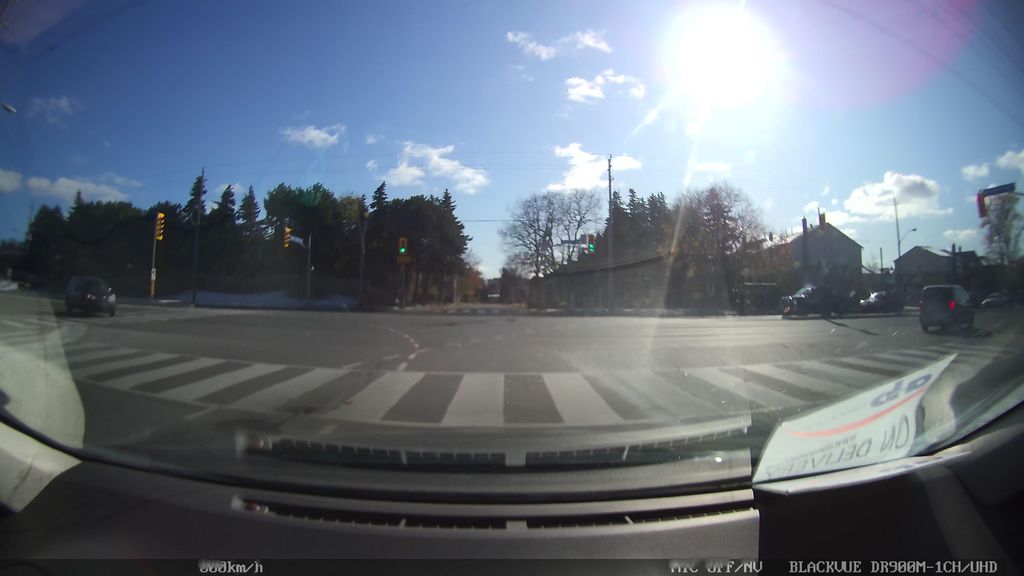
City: toronto